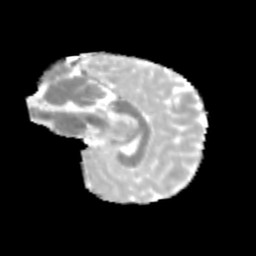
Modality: MD
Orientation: sagittal
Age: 9
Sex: female
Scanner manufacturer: siemens
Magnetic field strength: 3 T
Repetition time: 3.8 s
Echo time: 0.07 s